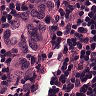
Metastatic tissue present: yes